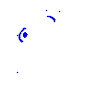
Particle: pion